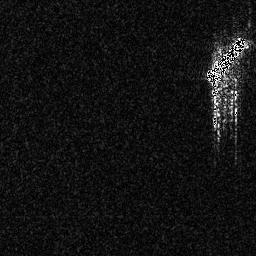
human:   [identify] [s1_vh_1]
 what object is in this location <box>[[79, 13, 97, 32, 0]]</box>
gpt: <ref>1 large ship at the top right</ref>